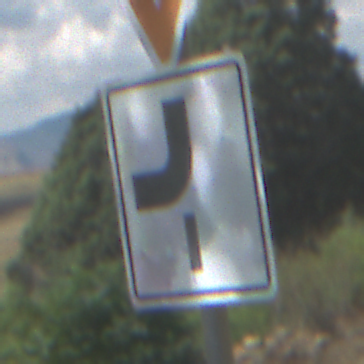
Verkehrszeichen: VerlaufVorfahrtsstrasse7
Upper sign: VorfahrtGewaehren
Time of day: Midday
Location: Outdoor (Nature)
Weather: PartlyCloudy
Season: Autumn
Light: Natural